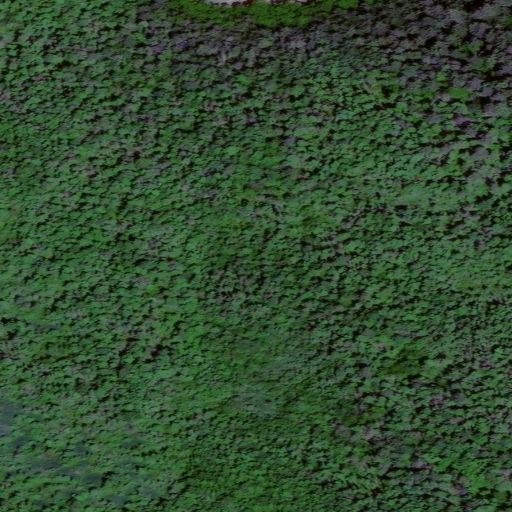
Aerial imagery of island in Alaska named Benjamin Island containing only unknown